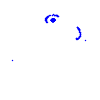
Particle: electron